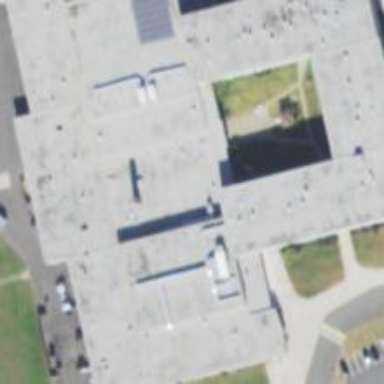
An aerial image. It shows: School.